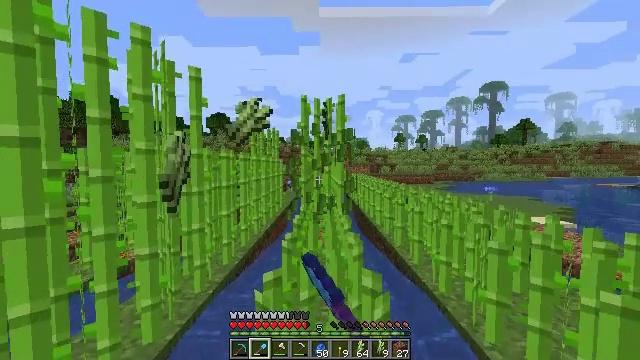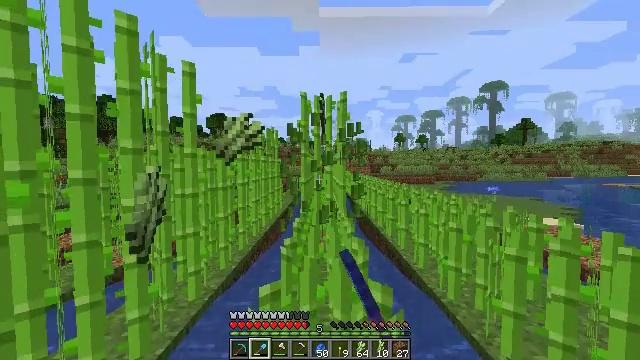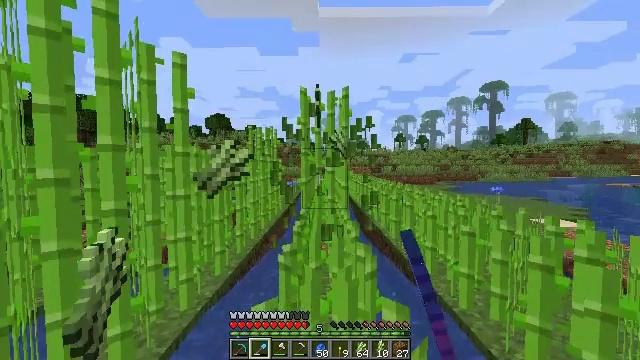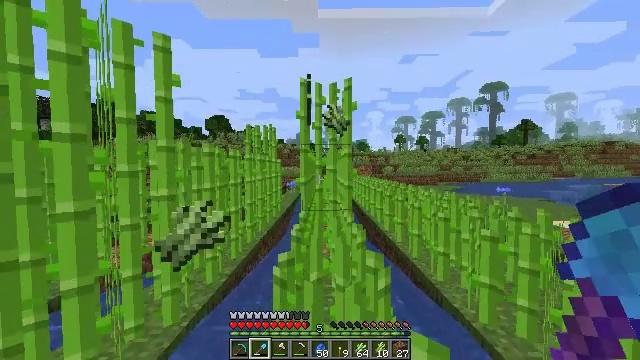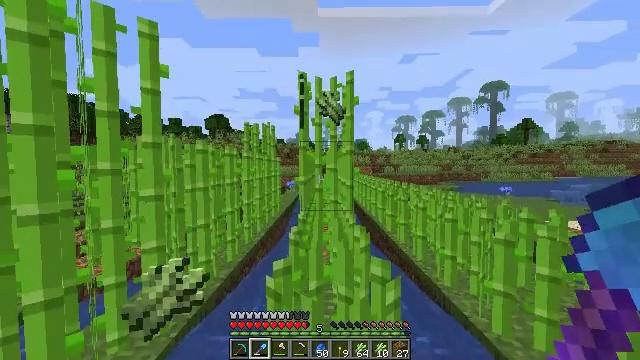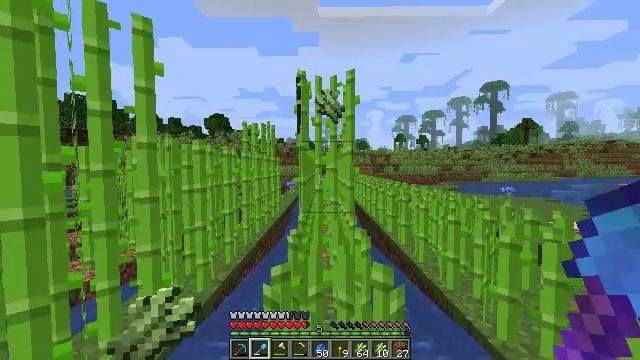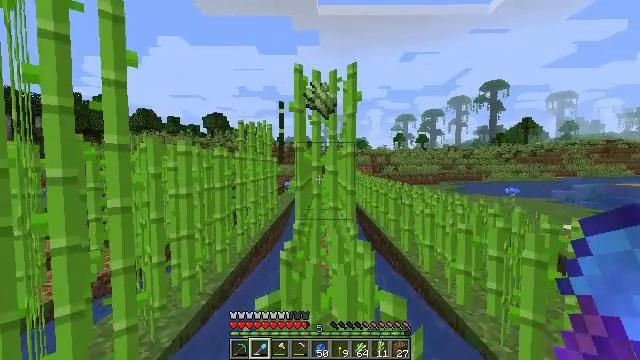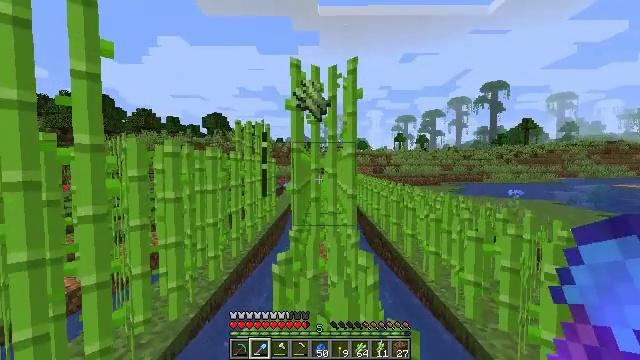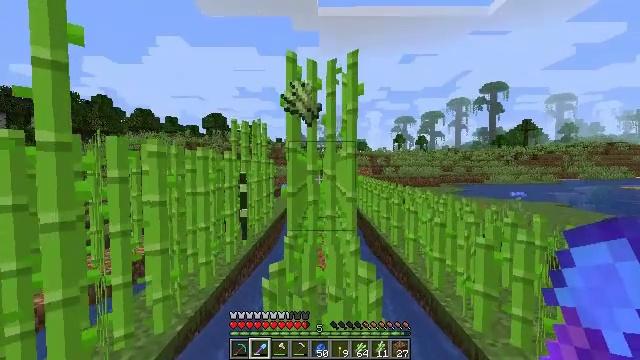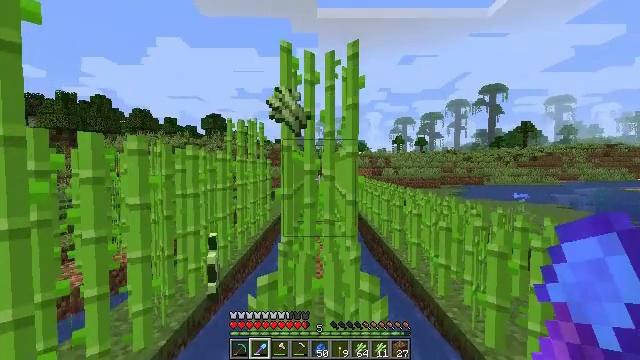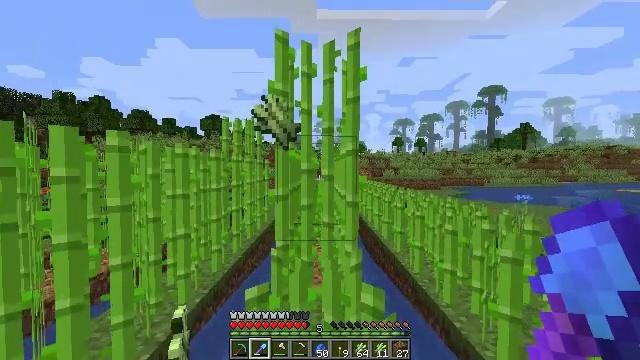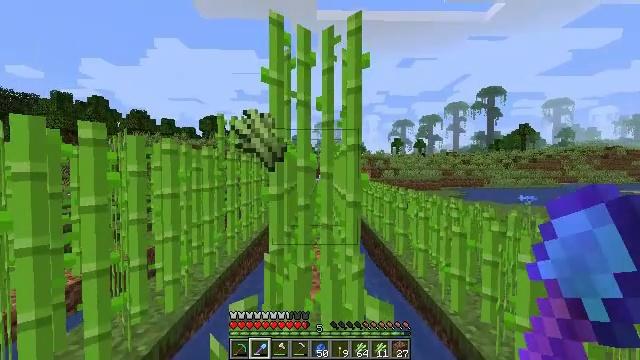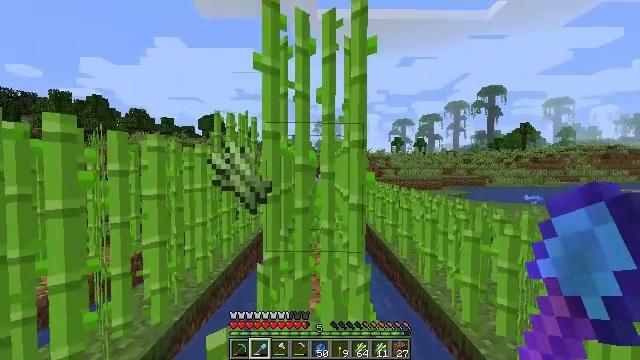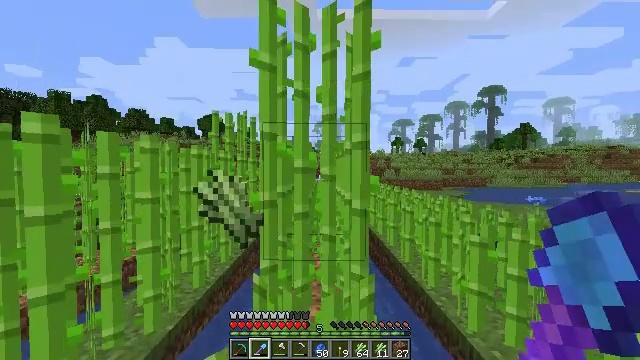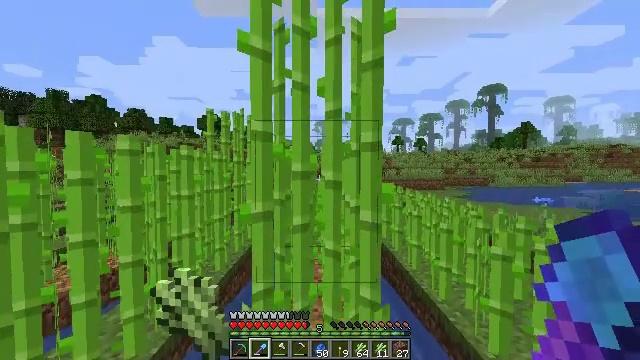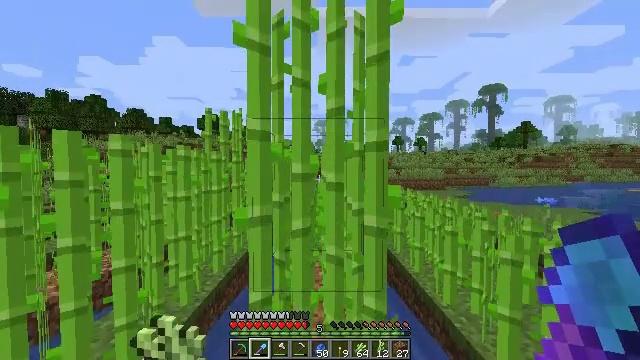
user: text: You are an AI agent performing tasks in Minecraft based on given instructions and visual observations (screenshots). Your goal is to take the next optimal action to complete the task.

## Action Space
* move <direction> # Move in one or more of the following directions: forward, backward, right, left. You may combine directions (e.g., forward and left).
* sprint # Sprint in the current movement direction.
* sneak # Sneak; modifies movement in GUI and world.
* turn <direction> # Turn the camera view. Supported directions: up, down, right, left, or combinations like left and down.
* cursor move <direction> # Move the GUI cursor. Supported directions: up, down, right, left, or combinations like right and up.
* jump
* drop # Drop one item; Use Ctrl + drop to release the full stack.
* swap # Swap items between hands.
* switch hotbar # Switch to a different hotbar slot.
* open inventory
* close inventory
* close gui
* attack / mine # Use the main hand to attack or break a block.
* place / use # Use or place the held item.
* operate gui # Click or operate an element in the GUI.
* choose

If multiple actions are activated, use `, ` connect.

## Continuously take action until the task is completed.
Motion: motion action
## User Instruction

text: Break the sugar cane.
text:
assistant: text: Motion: move forward, attack / mine
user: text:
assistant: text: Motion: move forward
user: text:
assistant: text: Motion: move forward
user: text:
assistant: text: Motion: move forward
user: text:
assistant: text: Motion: move forward
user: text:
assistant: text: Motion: move forward
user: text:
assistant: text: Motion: move forward
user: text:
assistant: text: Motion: move forward
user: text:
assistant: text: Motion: move forward
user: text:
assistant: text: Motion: move forward
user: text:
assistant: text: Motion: move forward
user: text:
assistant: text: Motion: move forward
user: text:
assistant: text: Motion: move forward
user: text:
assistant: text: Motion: move forward
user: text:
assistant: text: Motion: move forward
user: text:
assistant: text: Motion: move forward, attack / mine
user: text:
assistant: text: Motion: move forward, attack / mine
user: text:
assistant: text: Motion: move forward, attack / mine
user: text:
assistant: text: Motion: move forward, attack / mine
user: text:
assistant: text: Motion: move forward, attack / mine
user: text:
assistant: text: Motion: move forward, attack / mine
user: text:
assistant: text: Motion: move forward, attack / mine
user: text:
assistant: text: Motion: move forward, attack / mine
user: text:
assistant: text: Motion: move forward, attack / mine
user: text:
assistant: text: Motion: move forward, attack / mine
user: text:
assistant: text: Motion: move forward, attack / mine
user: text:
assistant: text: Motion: move forward
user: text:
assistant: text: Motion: move forward
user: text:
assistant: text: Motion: move forward
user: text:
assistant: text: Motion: no_op